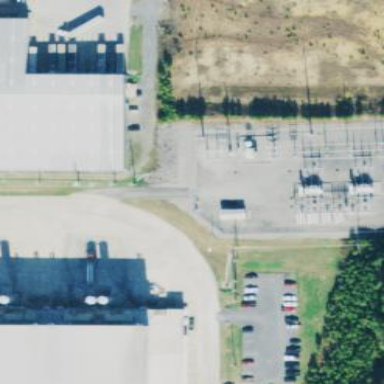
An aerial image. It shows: Industrial power substation surrounded by fence.